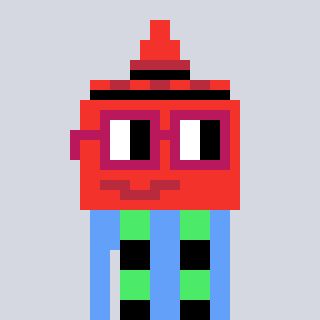
a pixel art character with square dark red glasses, a ketchup-shaped head and a blue-colored body on a cool background